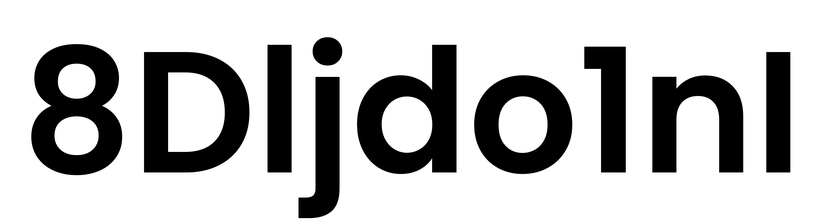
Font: Poppins-SemiBold